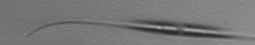
Label: Cylindrotheca